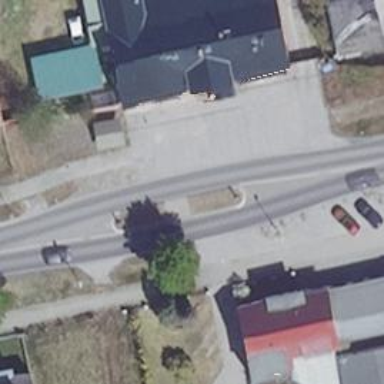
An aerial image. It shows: Unmarked crossing with traffic island.